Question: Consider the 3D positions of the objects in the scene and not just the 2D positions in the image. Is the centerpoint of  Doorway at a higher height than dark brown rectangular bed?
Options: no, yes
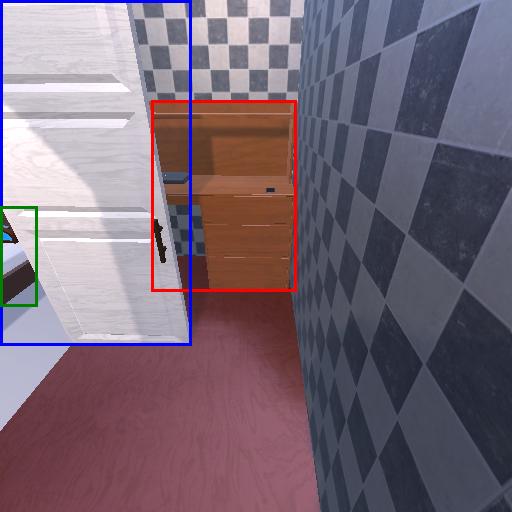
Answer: no